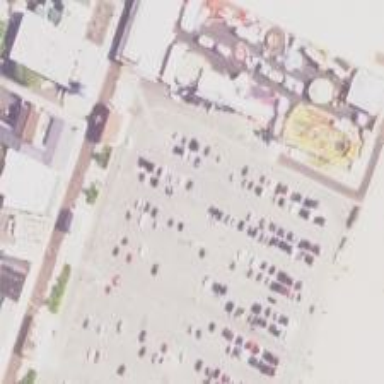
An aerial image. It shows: Theme park.